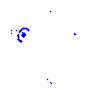
Particle: pion